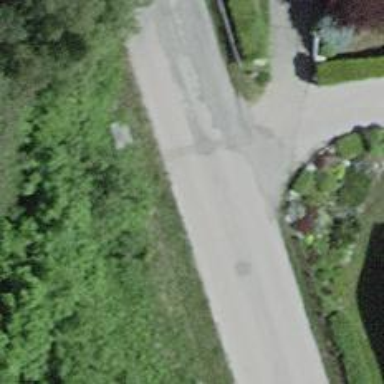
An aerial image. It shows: Asphalt road classified as tertiary.